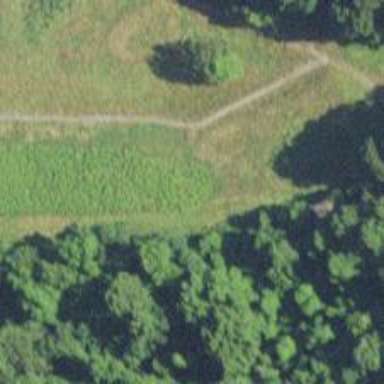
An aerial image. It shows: Path for golf carts.